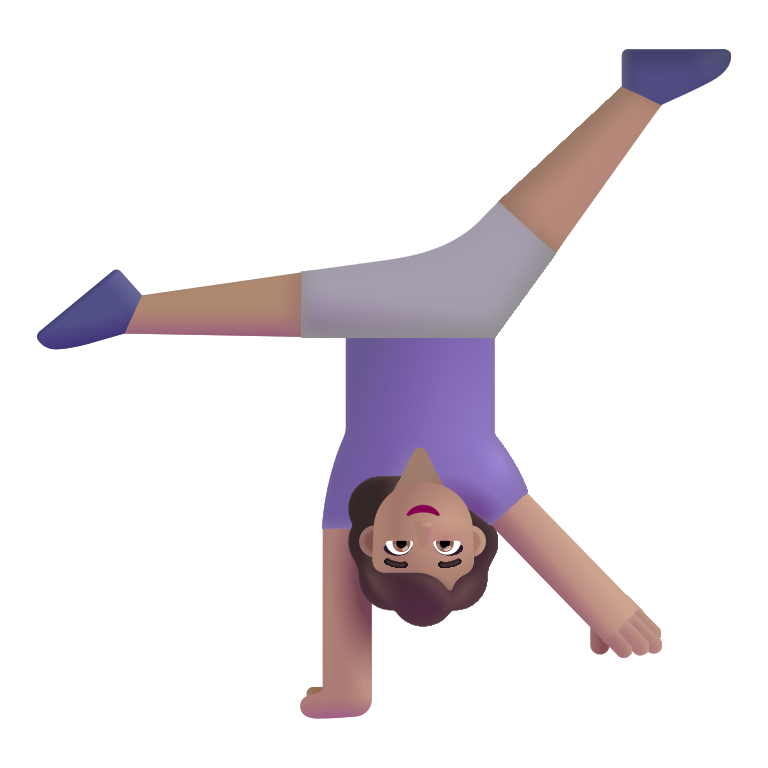
woman cartwheeling color